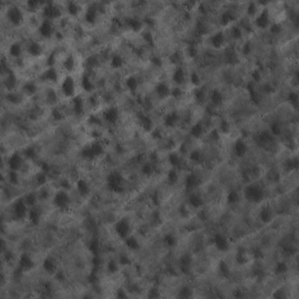
Label: non_frost